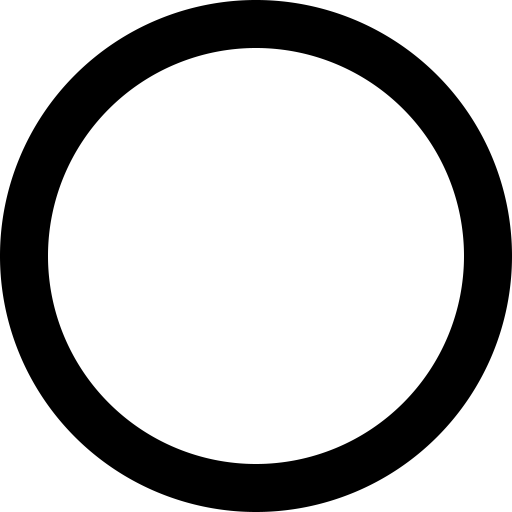
Tags: icon, FontAwesome, fa-icon, outline, circle